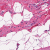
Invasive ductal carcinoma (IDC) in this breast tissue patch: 0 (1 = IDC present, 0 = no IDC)